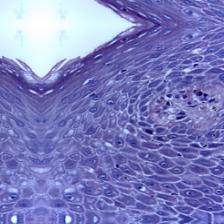
Diagnosis: OSCC